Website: home-depot
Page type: payment
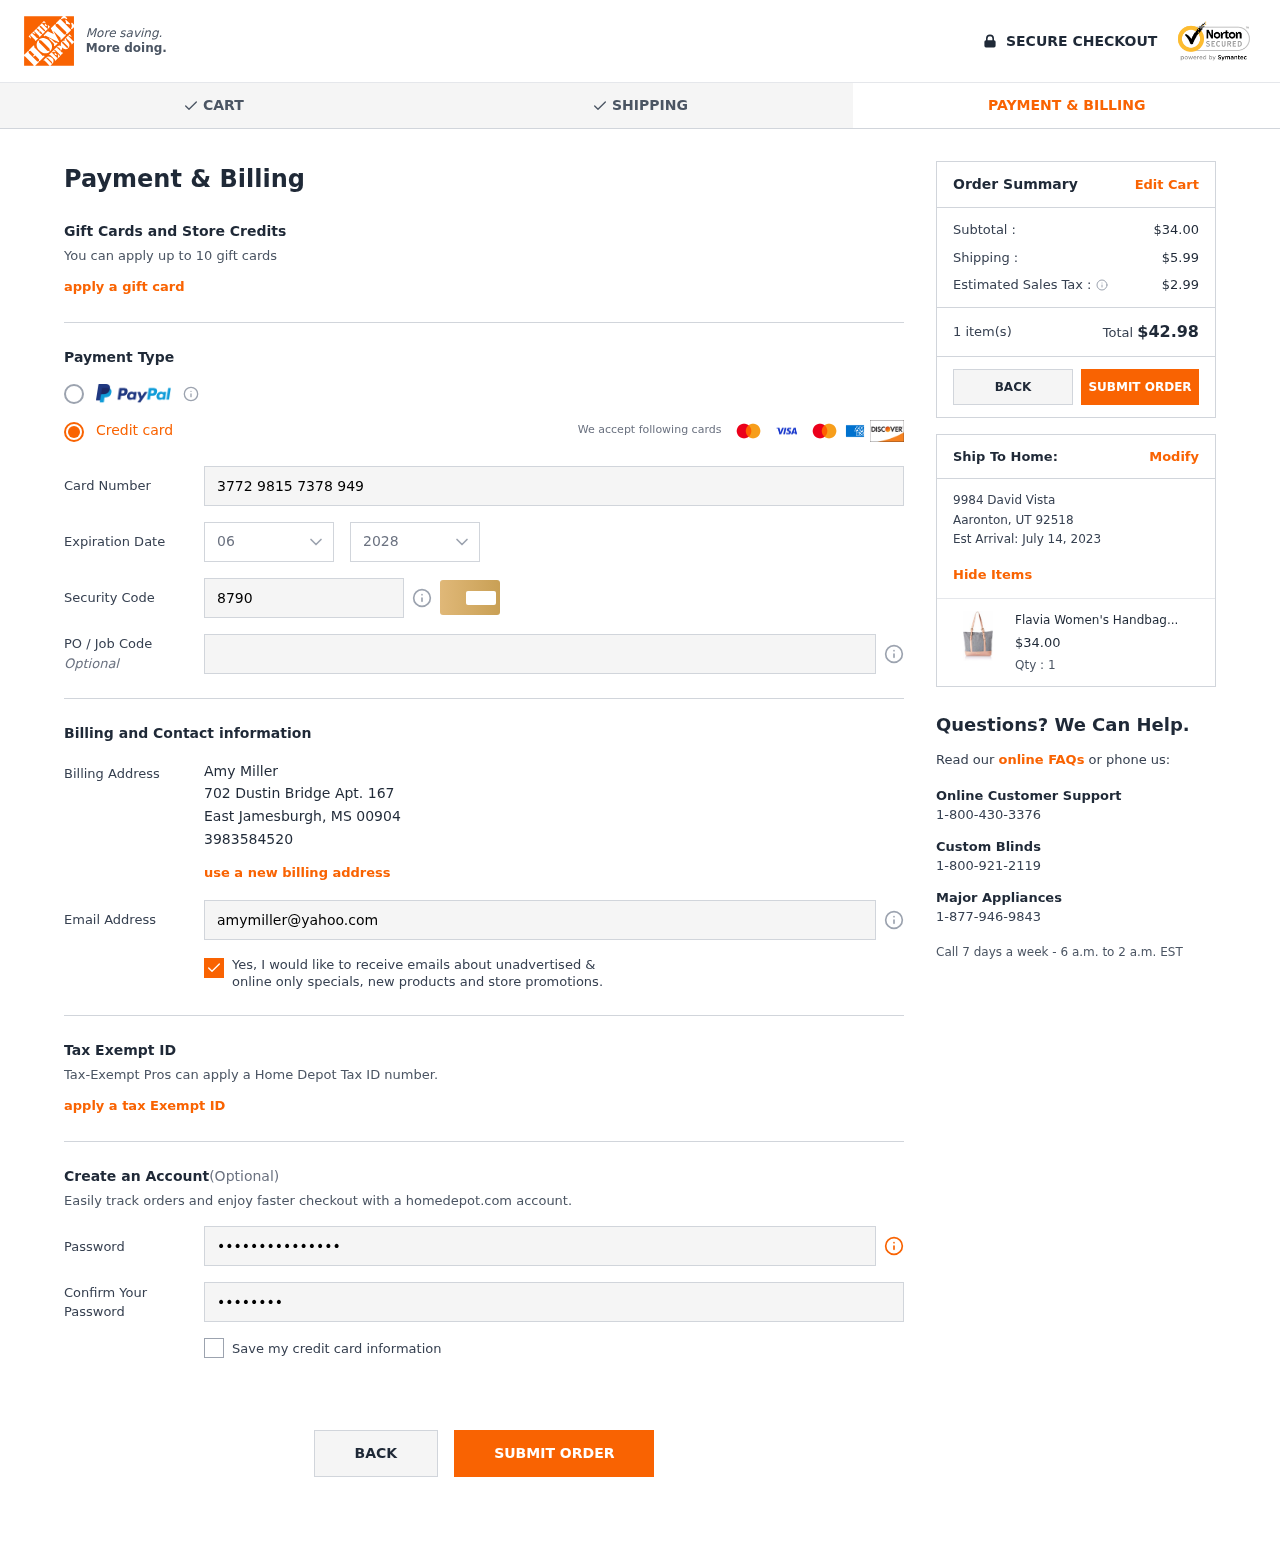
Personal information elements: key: PII_CARD_CVV
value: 8790
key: PII_CARD_EXPIRY_MONTH
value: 06
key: PII_CARD_EXPIRY_YEAR
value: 28
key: PII_CARD_NUMBER
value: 3772 9815 7378 949
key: PII_CITY
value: East Jamesburgh
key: PII_CITY2
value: Aaronton
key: PII_EMAIL
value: amymiller@yahoo.com
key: PII_FULLNAME
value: Amy Miller
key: PII_PHONE
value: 3983584520
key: PII_POSTCODE
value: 00904
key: PII_POSTCODE2
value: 92518
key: PII_STATE_ABBR
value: MS
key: PII_STATE_ABBR2
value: UT
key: PII_STREET
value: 702 Dustin Bridge Apt. 167
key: PII_STREET2
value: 9984 David Vista
Product elements: key: PRODUCT1_NAME
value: Flavia Women's Handbag (Lt Pink)
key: PRODUCT1_PRICE
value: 34
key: PRODUCT1_QUANTITY
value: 1
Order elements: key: ORDER_SUBTOTAL
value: $34.00
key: ORDER_SHIPPING_COST
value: $5.99
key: ORDER_TAX
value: $2.99
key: ORDER_NUM_ITEMS
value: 1 item(s)
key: ORDER_TOTAL
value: $42.98
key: ORDER_DELIVERY_DATE
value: July 14, 2023